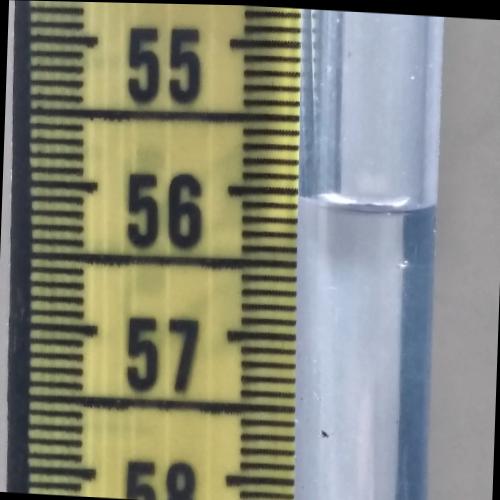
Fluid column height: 56.0 cm